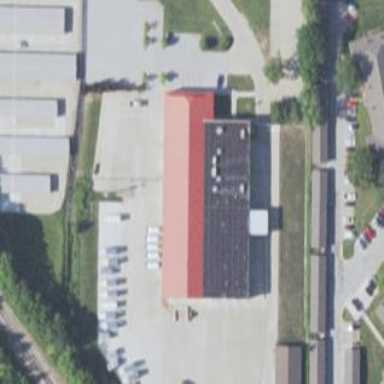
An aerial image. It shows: Warehouse building.